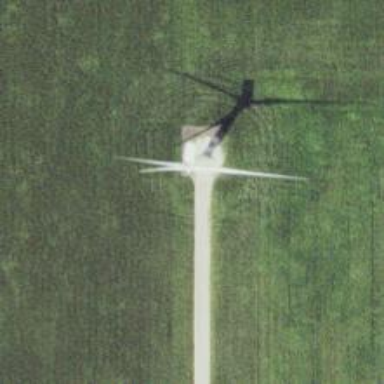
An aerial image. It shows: Wind generator powered by wind. The generator type is horizontal axis and it uses wind turbines.